Question: I want to to assign a float value to a UIButtons frame in Storyboard.

But I can only use int values. Is it discouraged to use .5 for example? because I have some buttons and I want to place them according to the original photoshop design.
for example I have a button I need to be placed at X:151 , how can I achieve that?
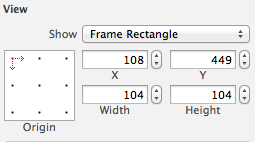
Answer: Do NOT use a float value. As you have rightly observed, Interface Builder prevents this; but you should not do it even in code. Just the opposite: when you assign a frame (or related component) in code, you should set it to an integral value first. (In fact, there are even functions such as 'CGRectIntegral' to help you.)
The reason is that otherwise you can end up on the screen, and the view will not display correctly (because there is no such thing as half a pixel). Stick to whole numbers of points so that you are using whole numbers of pixels.